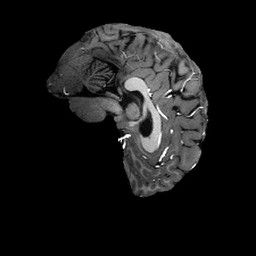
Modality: T1w
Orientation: sagittal
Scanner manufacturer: siemens
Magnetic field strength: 6.98 T
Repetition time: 3.1 s
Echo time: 0.00356 s